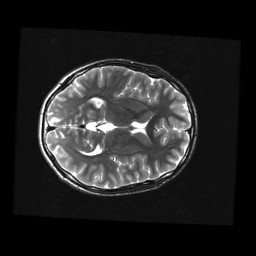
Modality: T2w
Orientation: axial
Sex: male
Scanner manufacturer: ge
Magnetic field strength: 3 T
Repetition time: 5 s
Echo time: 0.1007 s